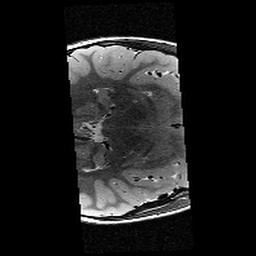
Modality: T2w
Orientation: axial
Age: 9
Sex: male
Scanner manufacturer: siemens
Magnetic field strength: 3 T
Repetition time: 9.23 s
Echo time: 0.067 s